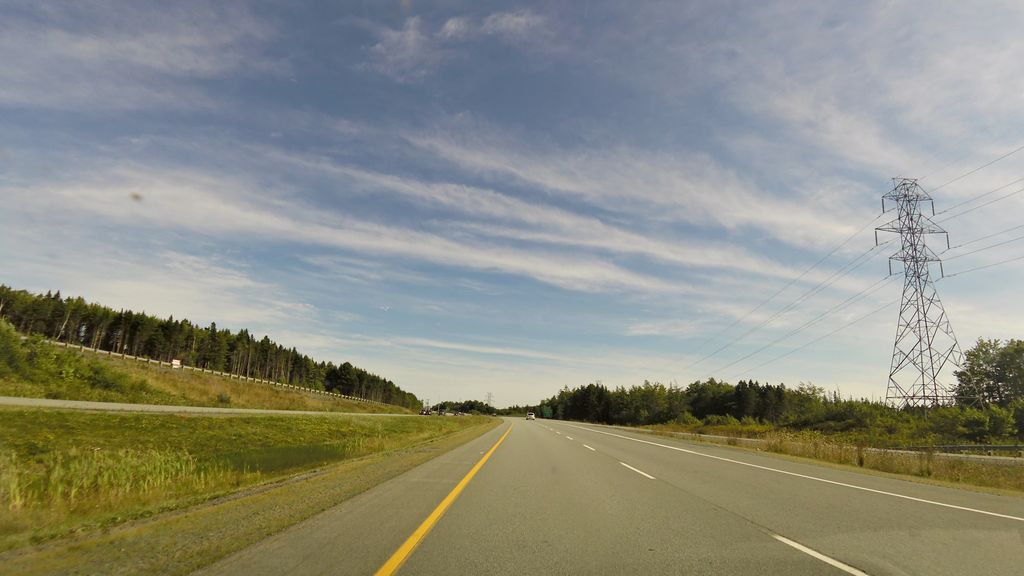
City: halifax